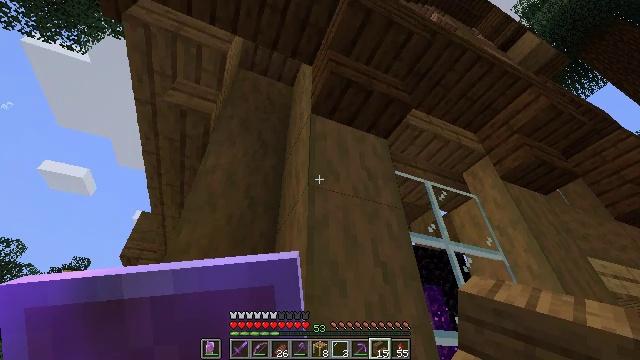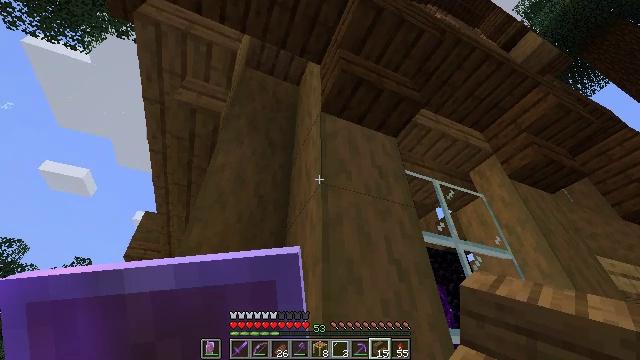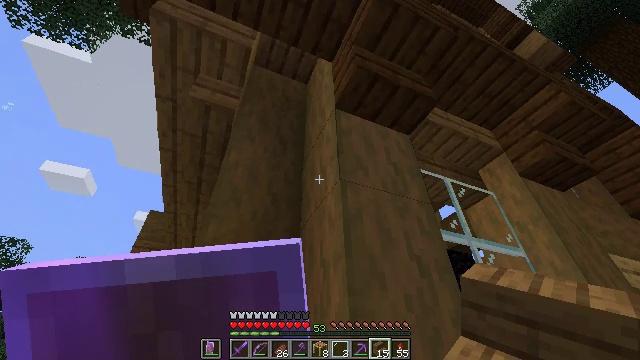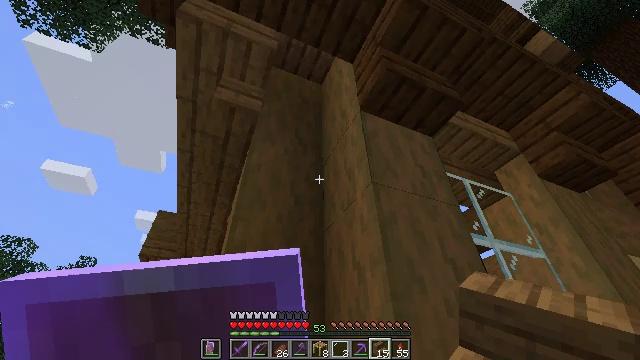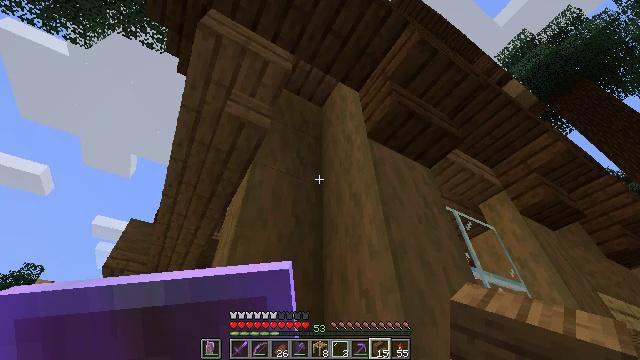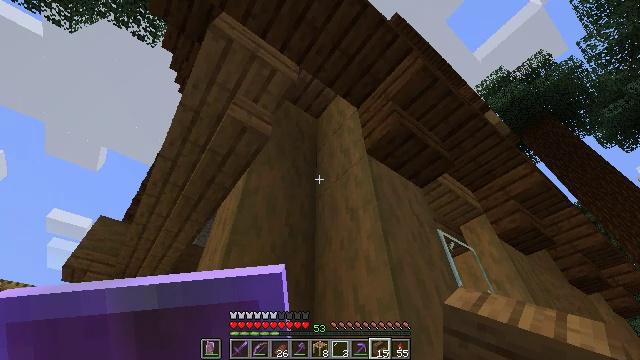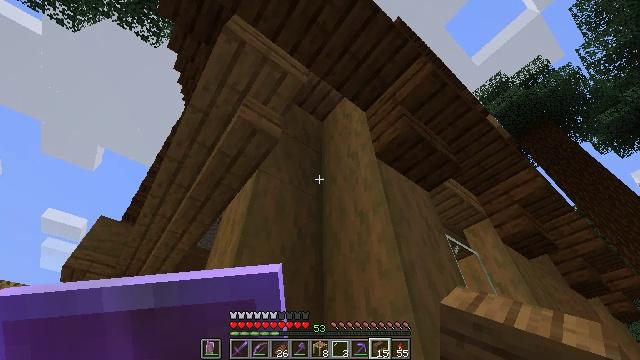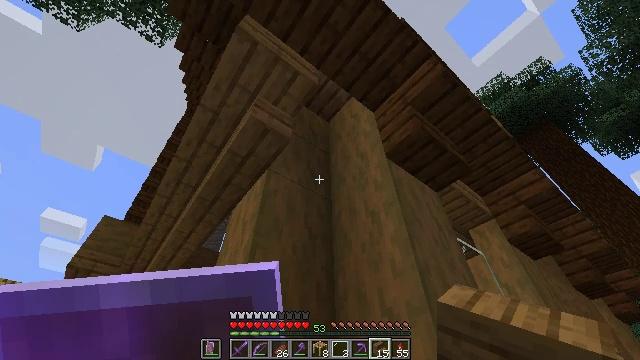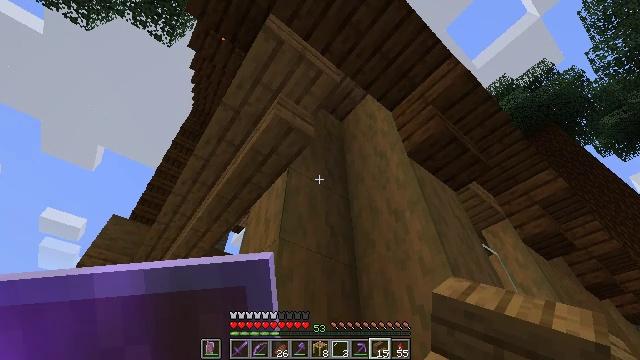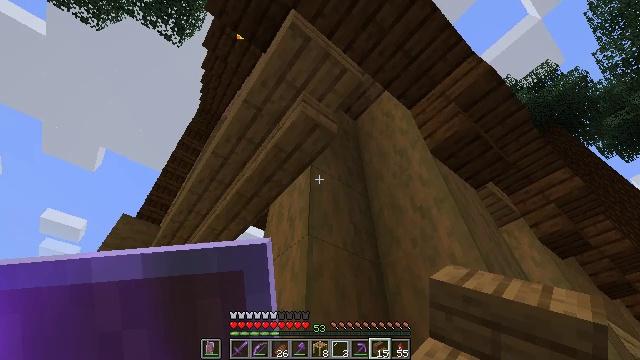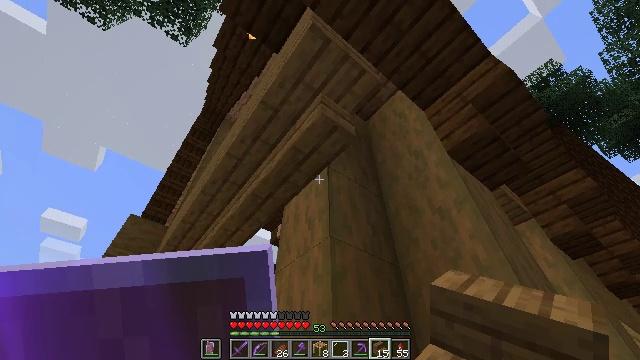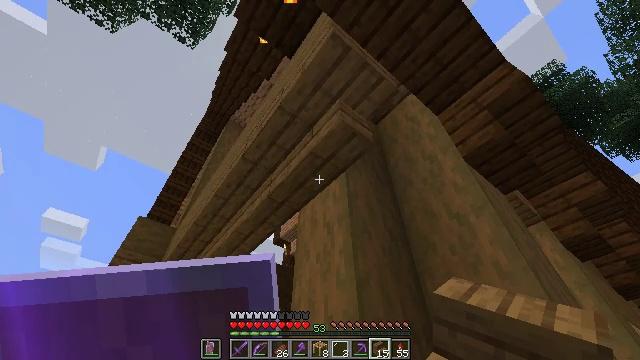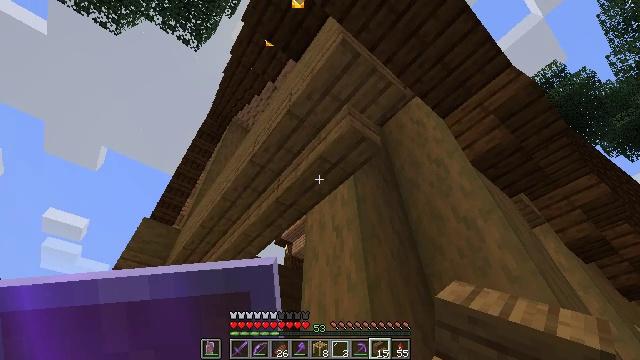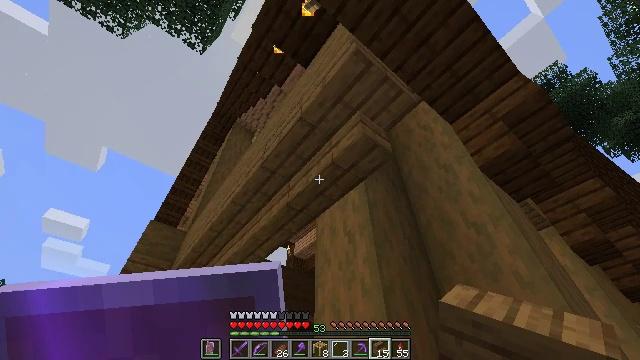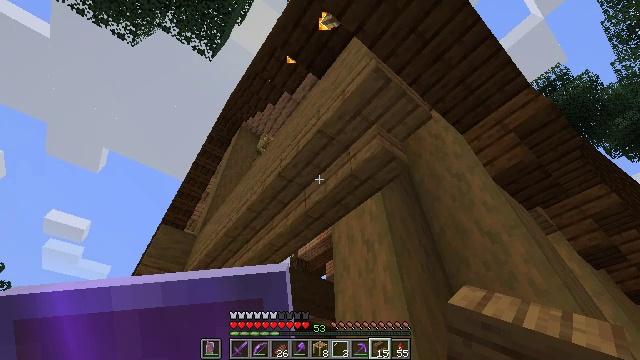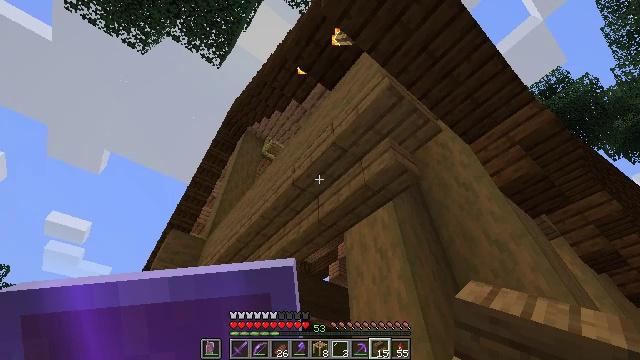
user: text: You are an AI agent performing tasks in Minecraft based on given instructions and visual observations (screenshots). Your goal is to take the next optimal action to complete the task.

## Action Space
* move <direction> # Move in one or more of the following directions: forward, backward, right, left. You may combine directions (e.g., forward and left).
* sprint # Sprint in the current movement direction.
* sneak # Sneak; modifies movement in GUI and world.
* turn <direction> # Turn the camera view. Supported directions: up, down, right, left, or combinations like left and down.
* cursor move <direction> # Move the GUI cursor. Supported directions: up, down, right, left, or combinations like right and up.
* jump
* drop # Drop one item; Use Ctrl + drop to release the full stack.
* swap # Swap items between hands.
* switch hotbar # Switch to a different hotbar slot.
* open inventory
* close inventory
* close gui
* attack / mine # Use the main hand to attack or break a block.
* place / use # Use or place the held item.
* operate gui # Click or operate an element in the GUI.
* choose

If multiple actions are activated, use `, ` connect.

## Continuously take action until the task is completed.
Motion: motion action
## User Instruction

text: Break the spruce stairs for wood.
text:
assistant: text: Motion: move left
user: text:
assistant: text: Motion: move left
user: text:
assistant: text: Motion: move left
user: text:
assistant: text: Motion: move left, turn right and up
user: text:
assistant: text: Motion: move left, turn right and up
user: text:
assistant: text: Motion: move left
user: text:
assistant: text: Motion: move left
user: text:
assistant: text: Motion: move left
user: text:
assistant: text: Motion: move left
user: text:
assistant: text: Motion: move left
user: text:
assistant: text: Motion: move back and move left
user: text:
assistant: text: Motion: move back and move left
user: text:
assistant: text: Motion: move back and move left
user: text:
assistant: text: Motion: move back and move left
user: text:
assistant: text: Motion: move back
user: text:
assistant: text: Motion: move back
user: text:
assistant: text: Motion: move back
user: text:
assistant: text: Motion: move back
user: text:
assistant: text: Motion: move back
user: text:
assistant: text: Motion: move back
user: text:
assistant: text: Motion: move back
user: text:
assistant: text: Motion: move back
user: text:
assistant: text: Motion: move back
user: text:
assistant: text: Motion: move back
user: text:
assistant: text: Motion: move back
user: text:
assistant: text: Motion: move back
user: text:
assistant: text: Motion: move back
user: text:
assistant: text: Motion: no_op
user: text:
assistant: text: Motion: no_op
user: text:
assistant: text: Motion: no_op